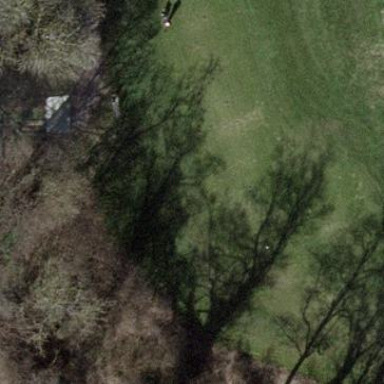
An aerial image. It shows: Grass area designated as golf tee.